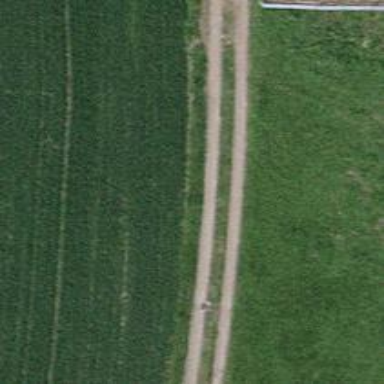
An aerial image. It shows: Track with grade2 tracktype.